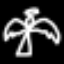
Label: angel